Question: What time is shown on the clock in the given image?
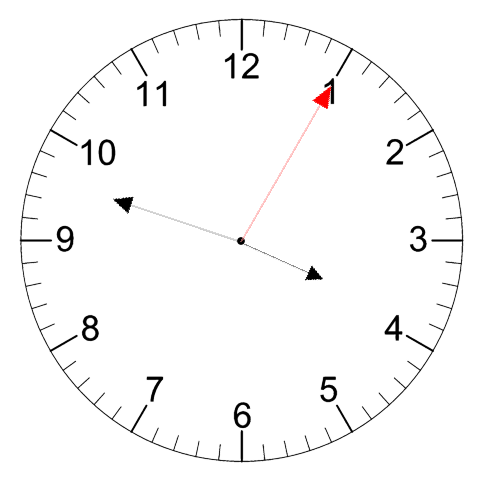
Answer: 03:48:05